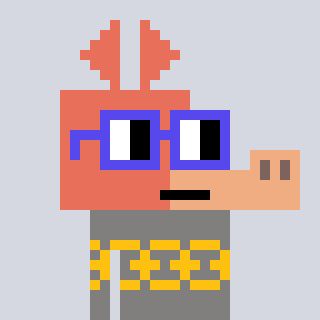
a pixel art character with square blue glasses, a aardvark-shaped head and a bluegrey-colored body on a cool background